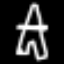
Label: The Eiffel Tower